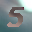
Label: 5